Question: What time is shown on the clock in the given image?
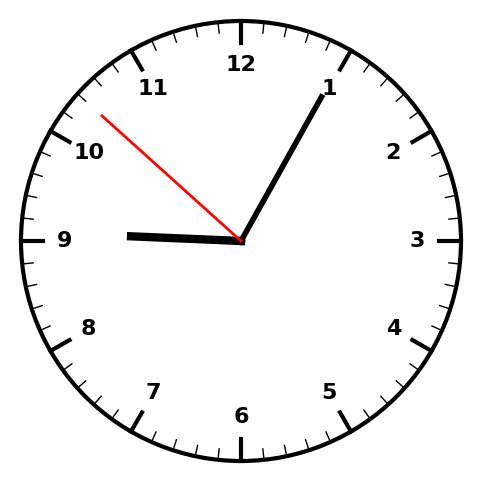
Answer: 09:04:52